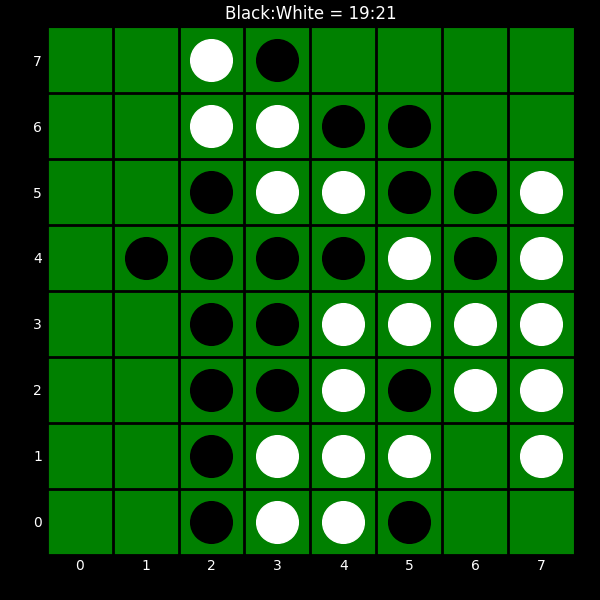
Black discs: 19
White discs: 21